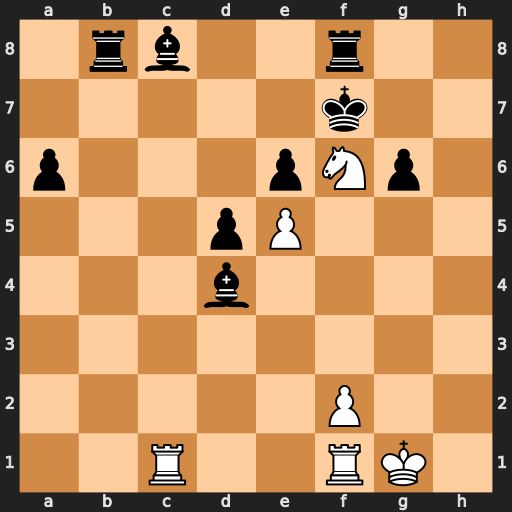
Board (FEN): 1rb2r2/5k2/p3pNp1/3pP3/3b4/8/5P2/2R2RK1
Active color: w
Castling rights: -
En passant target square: -
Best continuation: Rc7+ Bd7 Rxd7#